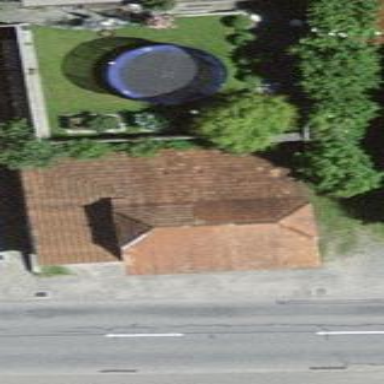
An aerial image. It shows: Rural barn.